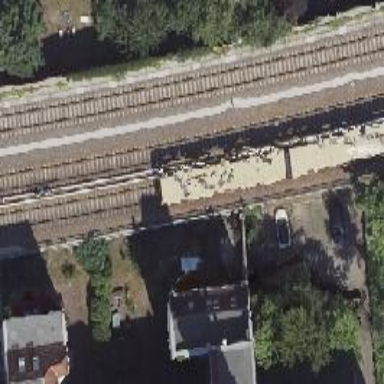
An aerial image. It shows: Railway milestone.